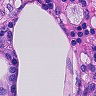
Metastatic tissue present: no